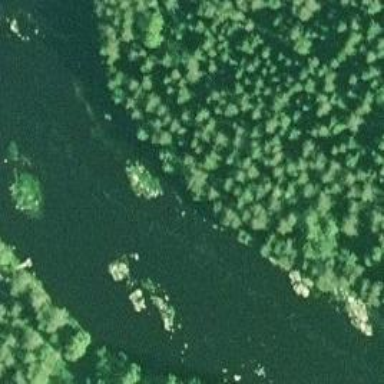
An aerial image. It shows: Scene featuring rapids in waterway.